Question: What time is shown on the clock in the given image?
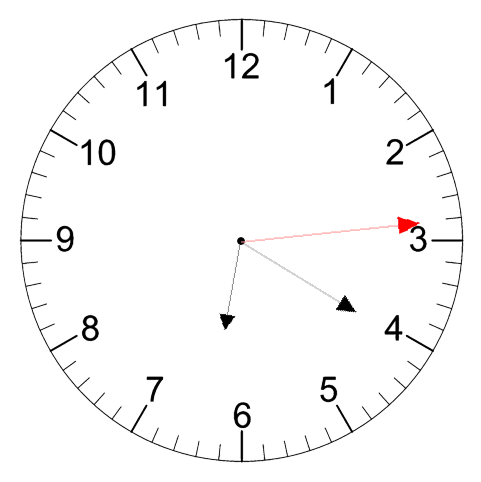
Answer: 06:20:14